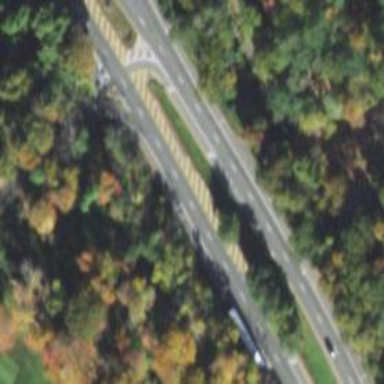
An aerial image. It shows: Trunk highway.